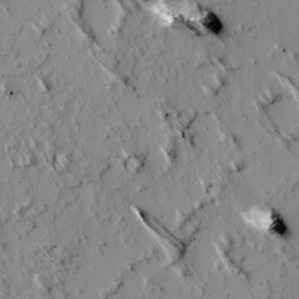
Label: non_frost